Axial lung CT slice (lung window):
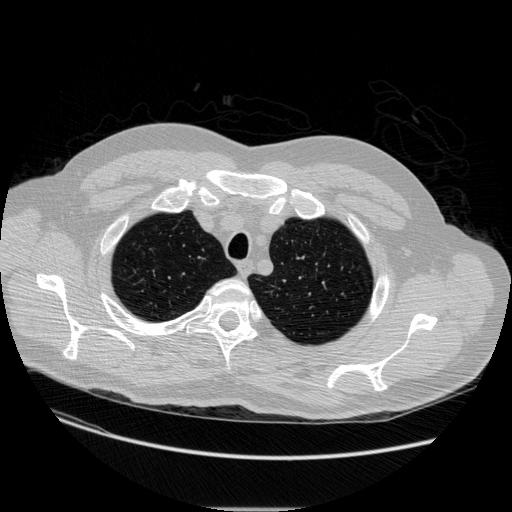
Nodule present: no